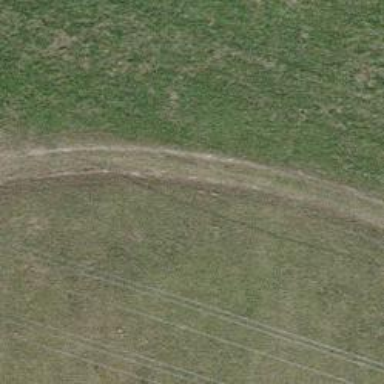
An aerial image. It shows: Unpaved path with tracktype grade 5.